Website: slack
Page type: billing-address
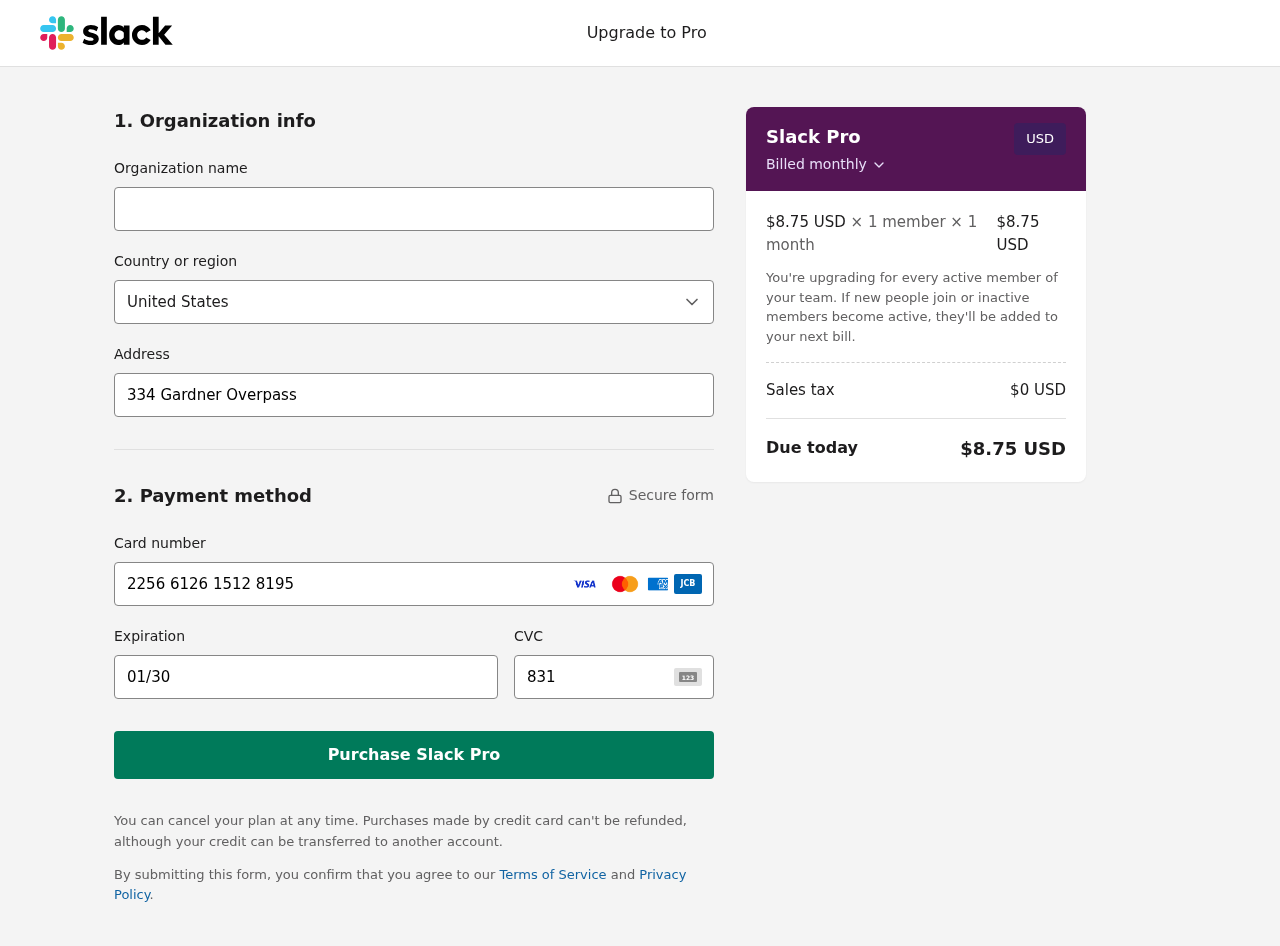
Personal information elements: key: PII_CARD_CVV
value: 831
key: PII_CARD_EXPIRY
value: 01/30
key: PII_CARD_NUMBER
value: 2256 6126 1512 8195
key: PII_COUNTRY
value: United States
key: PII_STREET
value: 334 Gardner Overpass
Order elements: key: ORDER_PRICE_PER_MEMBER
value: $8.75 USD
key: ORDER_MEMBER_COUNT
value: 1
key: ORDER_MONTH_COUNT
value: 1
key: ORDER_SUBTOTAL
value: $8.75 USD
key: ORDER_TAX
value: $0
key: ORDER_TOTAL
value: $8.75 USD